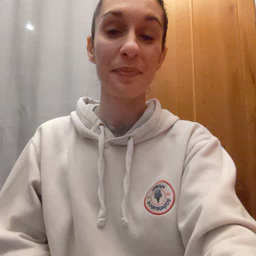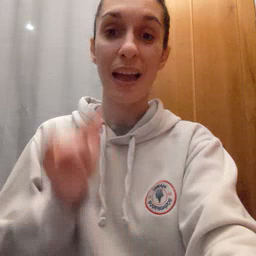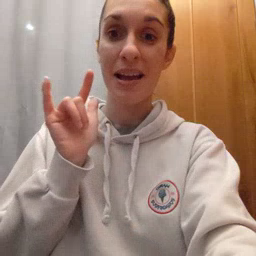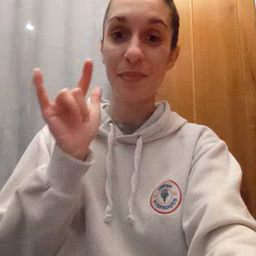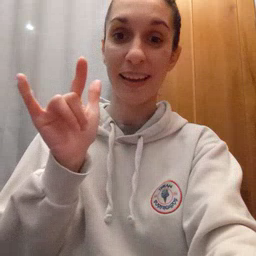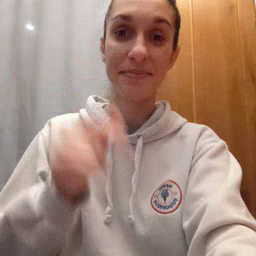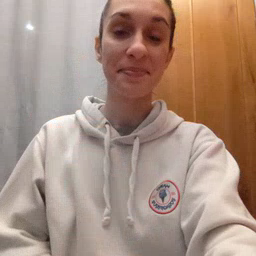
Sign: airplane